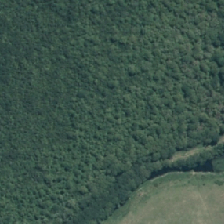
Land cover: deciduous_hardwood